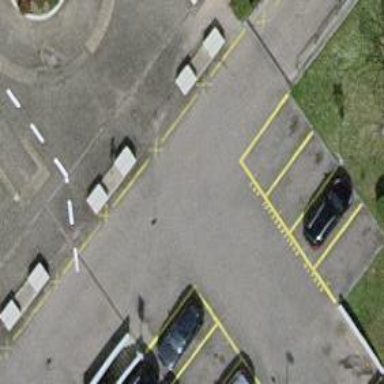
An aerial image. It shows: Parking aisle designated as service road.